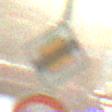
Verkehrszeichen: EndeVorfahrtsstrasse
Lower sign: Geschwindigkeit70
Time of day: SunriseSunset
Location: Outdoor (Suburban)
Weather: Clear
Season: NotSpecified
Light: Natural